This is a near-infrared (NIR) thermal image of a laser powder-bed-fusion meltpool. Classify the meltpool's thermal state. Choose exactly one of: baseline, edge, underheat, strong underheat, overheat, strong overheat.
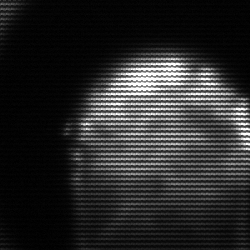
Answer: edge